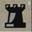
Piece: bR